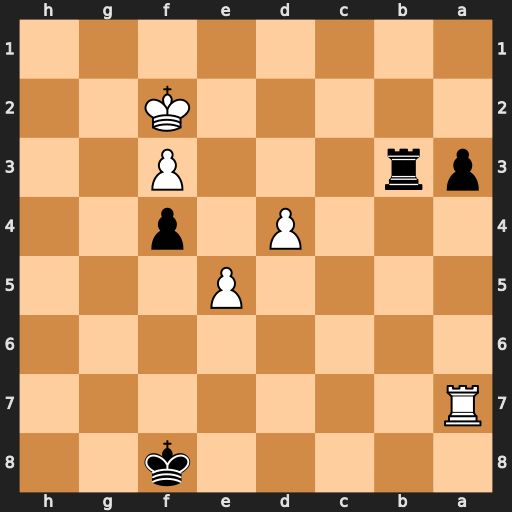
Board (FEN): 5k2/R7/8/4P3/3P1p2/pr3P2/5K2/8
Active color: b
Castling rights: -
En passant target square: -
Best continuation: Rb2+ Kf1 a2